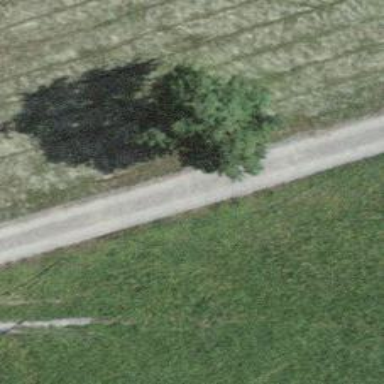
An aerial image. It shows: Beautiful tree in nature.